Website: apple
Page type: payment
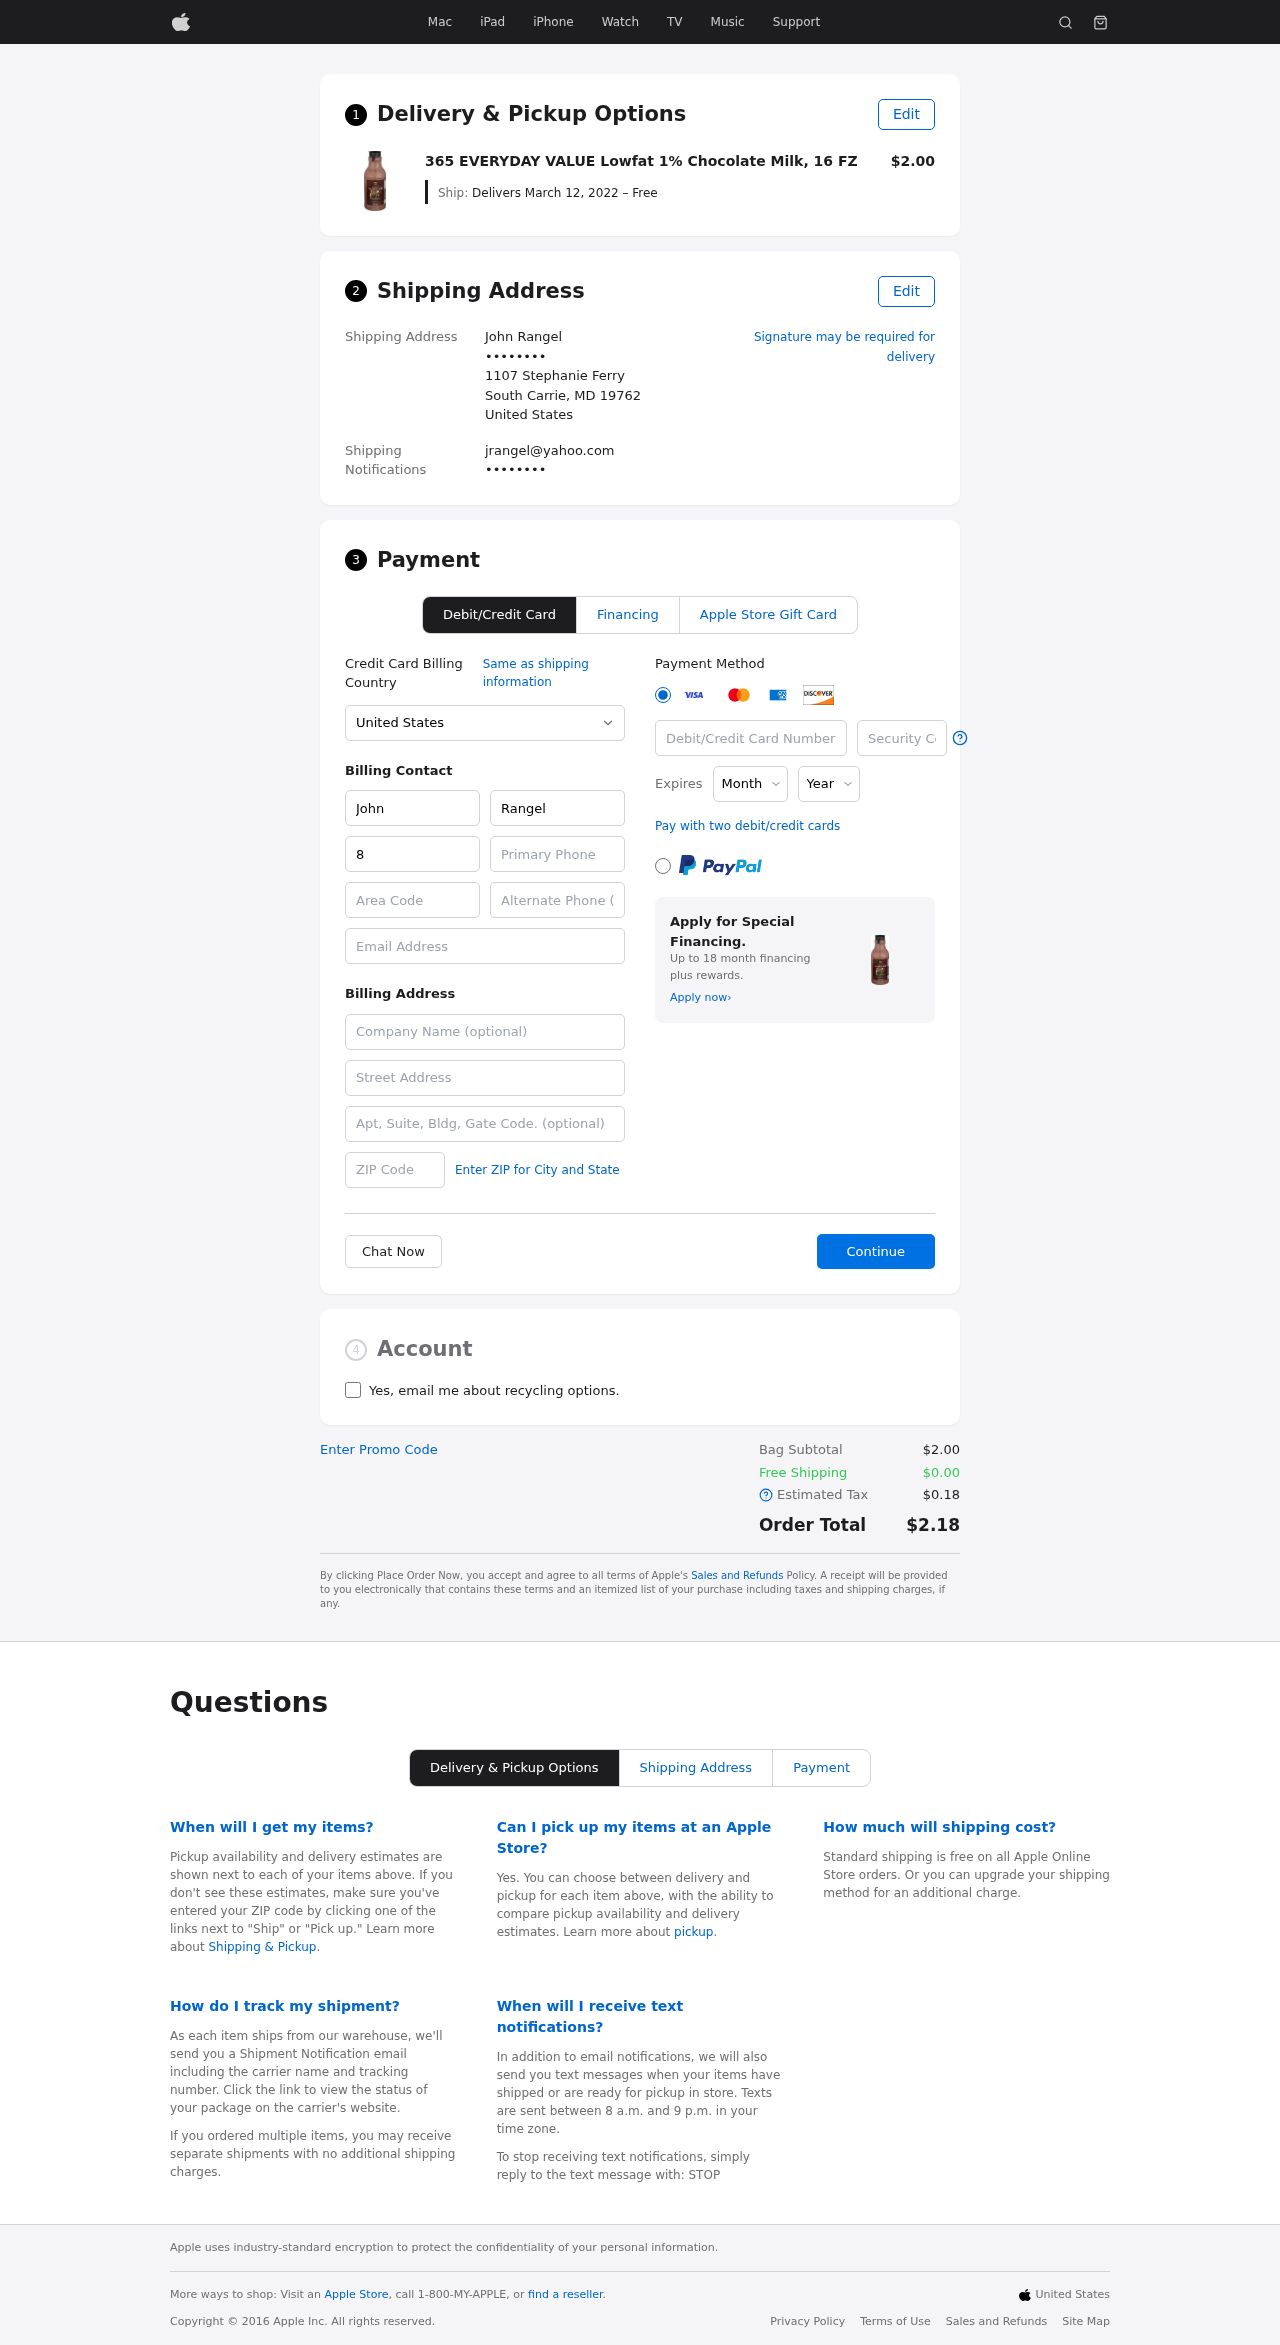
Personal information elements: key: PII_CARD_CVV
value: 579
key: PII_CARD_EXPIRY_MONTH
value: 06
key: PII_CARD_EXPIRY_YEAR
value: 28
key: PII_CARD_NUMBER
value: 4500 5528 8823 1559
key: PII_CITY_STATE_ZIP
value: South Carrie, MD 19762
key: PII_COUNTRY
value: United States
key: PII_EMAIL
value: jrangel@yahoo.com
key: PII_EMAIL2
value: jrangel@yahoo.com
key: PII_FIRSTNAME
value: John
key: PII_FULLNAME
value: John Rangel
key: PII_LASTNAME
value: Rangel
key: PII_PHONE3
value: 8176539206
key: PII_PHONE_AREA
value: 817
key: PII_POSTCODE2
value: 33706
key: PII_SECURITY_CODE
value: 7174
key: PII_STREET
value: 1107 Stephanie Ferry
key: PII_STREET2
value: Suite 508
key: PII_PHONE
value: ••••••••
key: PII_PHONE2
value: ••••••••
Product elements: key: PRODUCT1_NAME
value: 365 EVERYDAY VALUE Lowfat 1% Chocolate Milk, 16 FZ
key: PRODUCT1_PRICE
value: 2
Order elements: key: ORDER_DELIVERY_DATE
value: Delivers March 12, 2022 – Free
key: ORDER_SUBTOTAL
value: $2.00
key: ORDER_SHIPPING_COST
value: $0.00
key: ORDER_TAX
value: $0.18
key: ORDER_TOTAL
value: $2.18